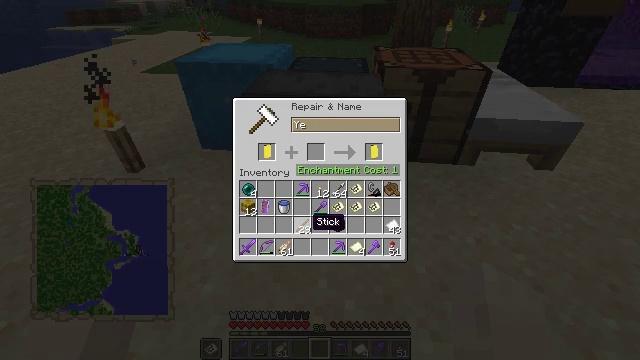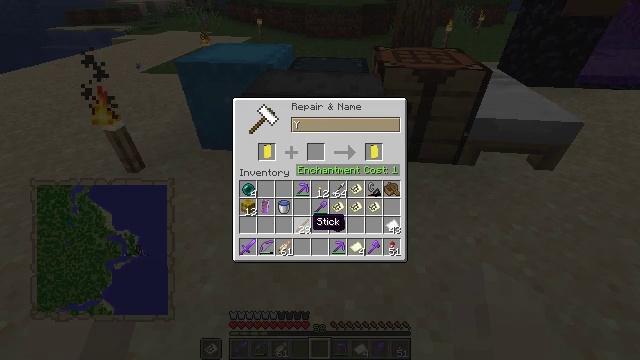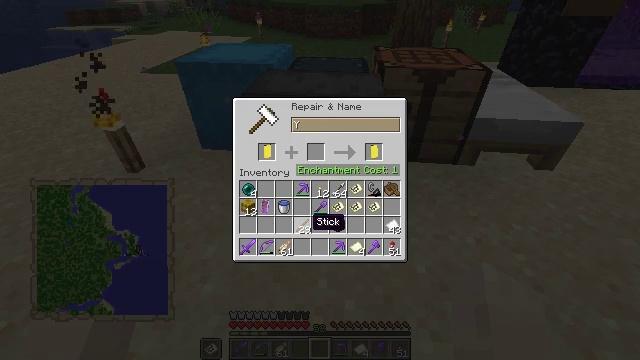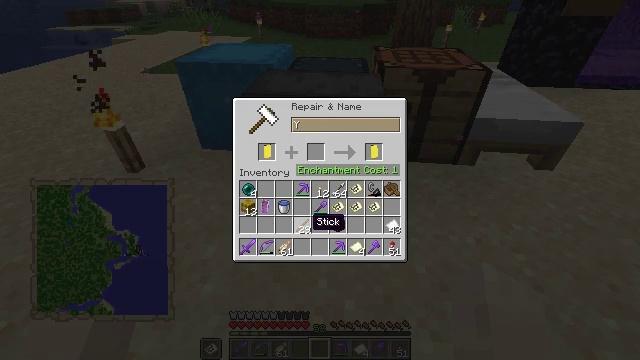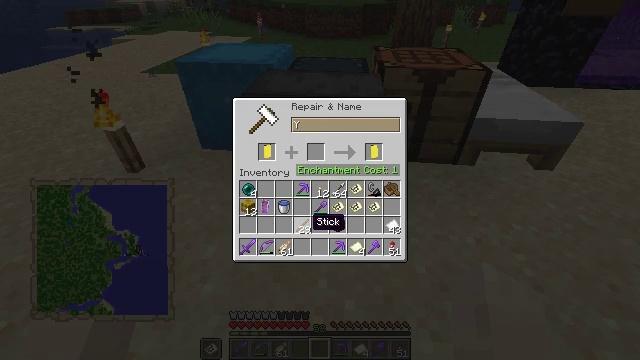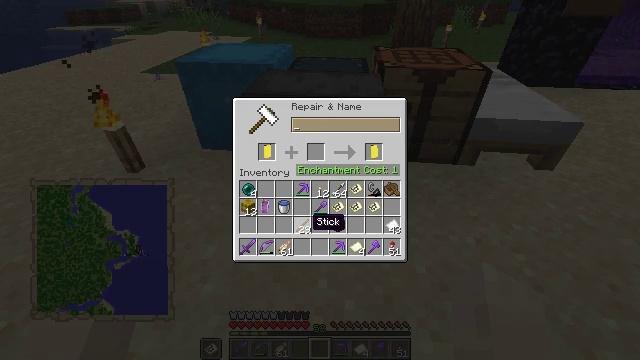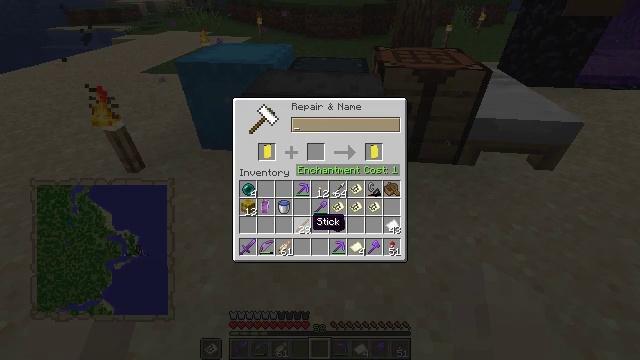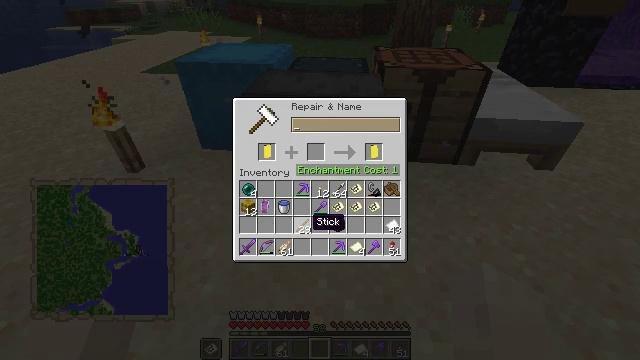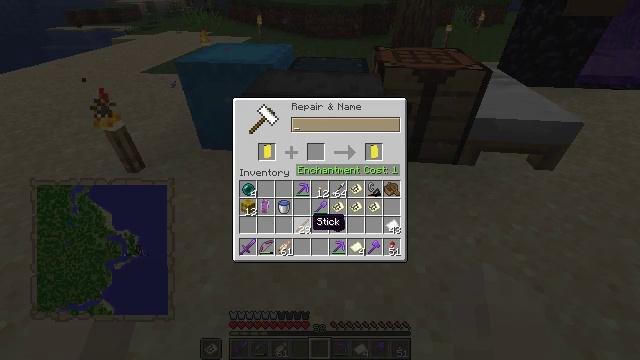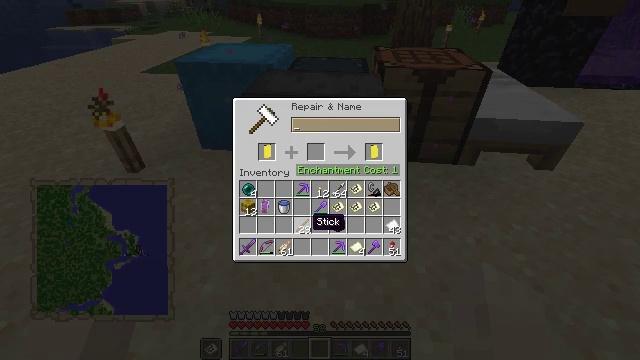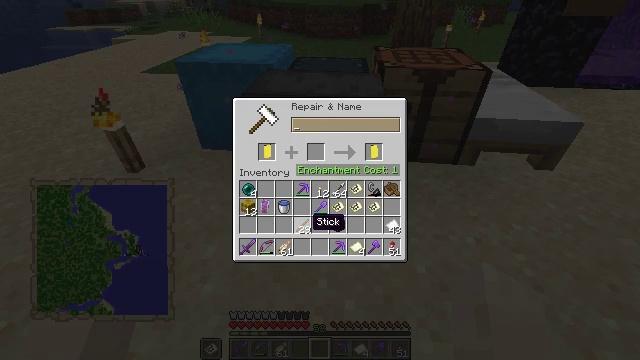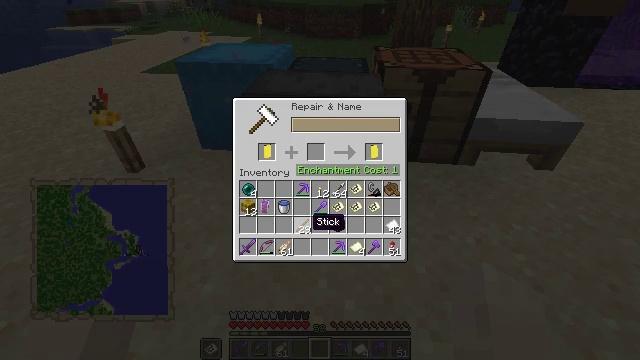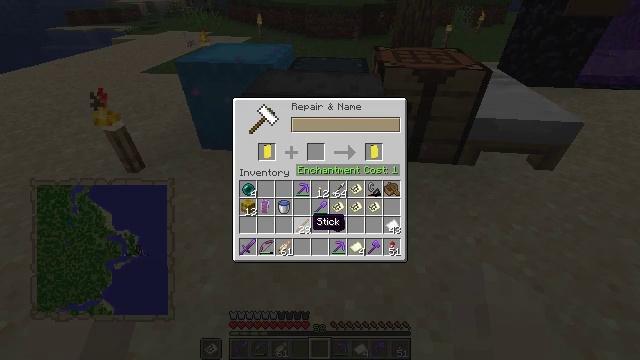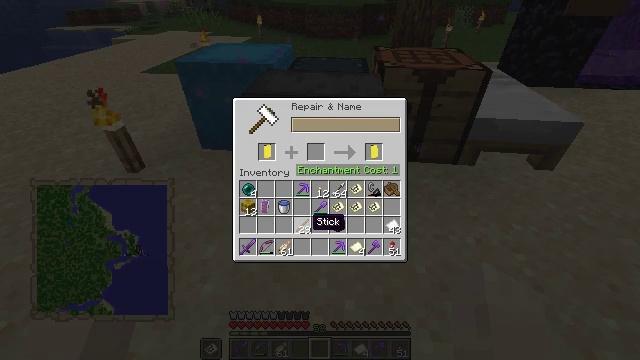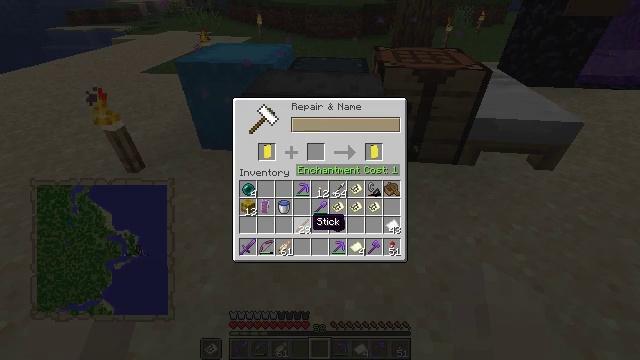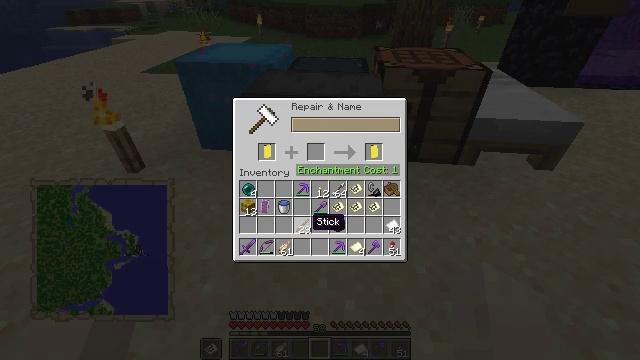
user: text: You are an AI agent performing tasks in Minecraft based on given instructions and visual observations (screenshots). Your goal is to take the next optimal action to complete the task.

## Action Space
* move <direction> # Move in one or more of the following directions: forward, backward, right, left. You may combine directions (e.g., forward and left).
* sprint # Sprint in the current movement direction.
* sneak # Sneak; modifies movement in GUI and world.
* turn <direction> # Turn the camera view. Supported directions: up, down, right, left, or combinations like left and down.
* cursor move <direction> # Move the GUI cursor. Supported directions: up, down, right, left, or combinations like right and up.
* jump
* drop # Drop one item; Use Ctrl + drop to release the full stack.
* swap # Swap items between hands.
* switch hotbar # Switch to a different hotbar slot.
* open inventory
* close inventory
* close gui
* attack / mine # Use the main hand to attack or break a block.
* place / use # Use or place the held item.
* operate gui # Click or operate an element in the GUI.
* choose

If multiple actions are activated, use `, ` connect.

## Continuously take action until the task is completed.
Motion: motion action
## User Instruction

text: Collect the anvil after mining.
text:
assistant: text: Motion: no_op
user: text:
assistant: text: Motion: no_op
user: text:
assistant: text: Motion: no_op
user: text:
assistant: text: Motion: no_op
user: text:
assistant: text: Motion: no_op
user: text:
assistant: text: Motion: no_op
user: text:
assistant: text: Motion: no_op
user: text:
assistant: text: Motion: no_op
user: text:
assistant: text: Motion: no_op
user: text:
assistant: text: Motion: no_op
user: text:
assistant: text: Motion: no_op
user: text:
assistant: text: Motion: no_op
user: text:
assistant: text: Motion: no_op
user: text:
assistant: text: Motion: no_op
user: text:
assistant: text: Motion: no_op
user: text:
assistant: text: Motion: no_op
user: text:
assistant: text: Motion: sneak
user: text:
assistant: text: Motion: sneak
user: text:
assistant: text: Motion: sneak
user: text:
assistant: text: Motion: sneak
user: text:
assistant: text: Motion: sneak
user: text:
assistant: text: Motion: sneak
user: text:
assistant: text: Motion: sneak
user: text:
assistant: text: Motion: sneak
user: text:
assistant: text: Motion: sneak
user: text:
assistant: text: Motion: no_op
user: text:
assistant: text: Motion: no_op
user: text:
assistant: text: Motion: no_op
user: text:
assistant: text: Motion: no_op
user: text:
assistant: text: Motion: no_op